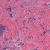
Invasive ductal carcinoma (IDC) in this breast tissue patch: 1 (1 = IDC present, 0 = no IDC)